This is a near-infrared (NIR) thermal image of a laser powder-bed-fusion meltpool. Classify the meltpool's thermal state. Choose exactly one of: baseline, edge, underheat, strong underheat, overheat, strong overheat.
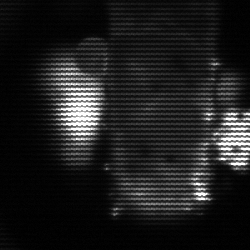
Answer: strong underheat